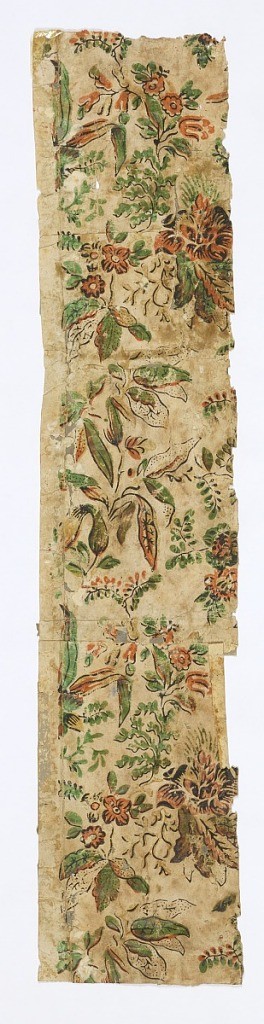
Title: Sidewall and border
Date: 1790–1810
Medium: Block-printed on handmade paper
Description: Floral design printed in red, green, yellow and black on natural paper background.